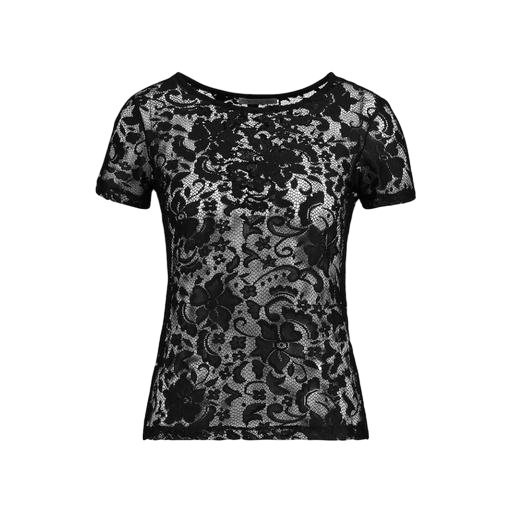
black floral-lace shirt, black short sleeve floral lace top, black lace t-shirt, white background